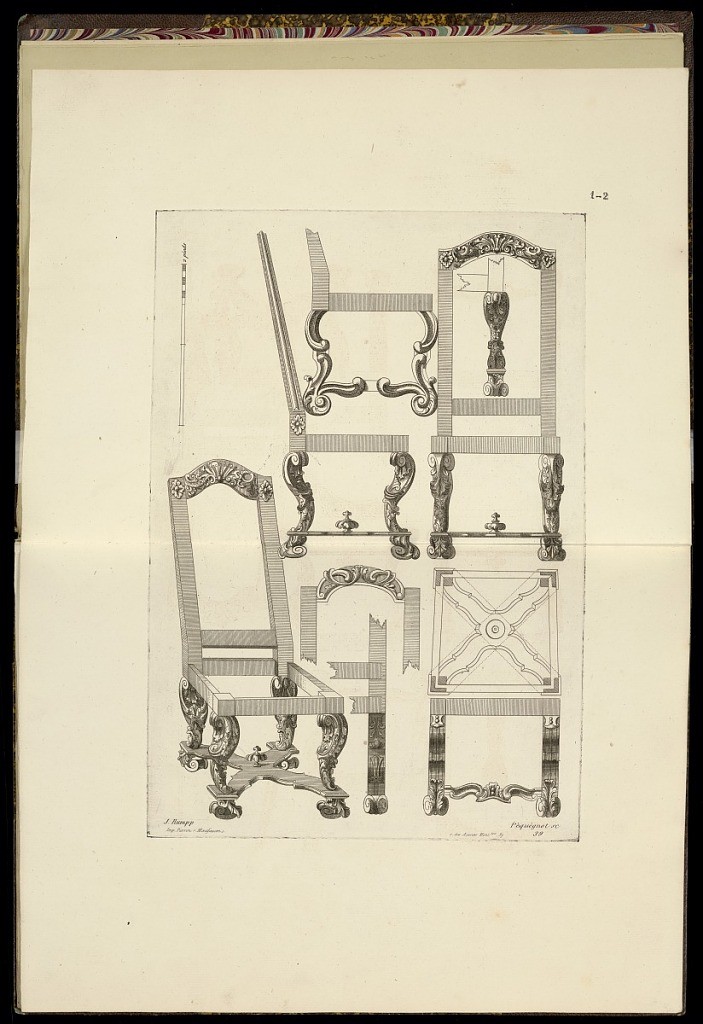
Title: Designs for Chair Frames and Legs
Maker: Johann Rumpp, German, active ca. 1760
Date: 1849–66
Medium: Etching on paper
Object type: Print
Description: Design for chair frames and chair legs featuring scrolling leaves, c-scrolls, rosettes, fleurons, and acanthus leaves. The plate is signed with the printmaker, publisher, and original designer, and numbered.